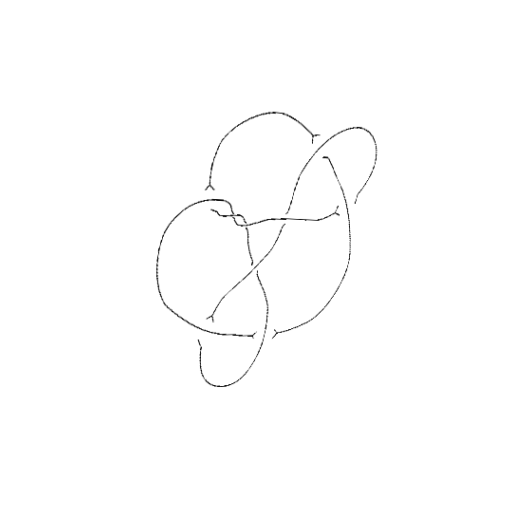
Crossing number: 9